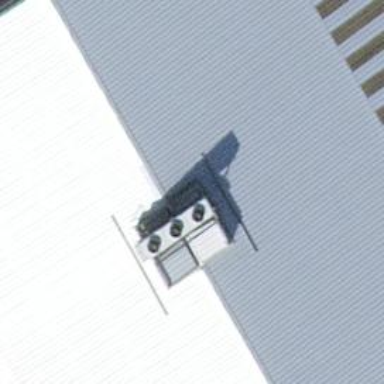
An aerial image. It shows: Industrial building with gabled roof.